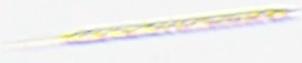
Label: Rhizosolenia